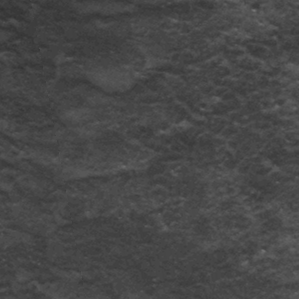
Label: frost